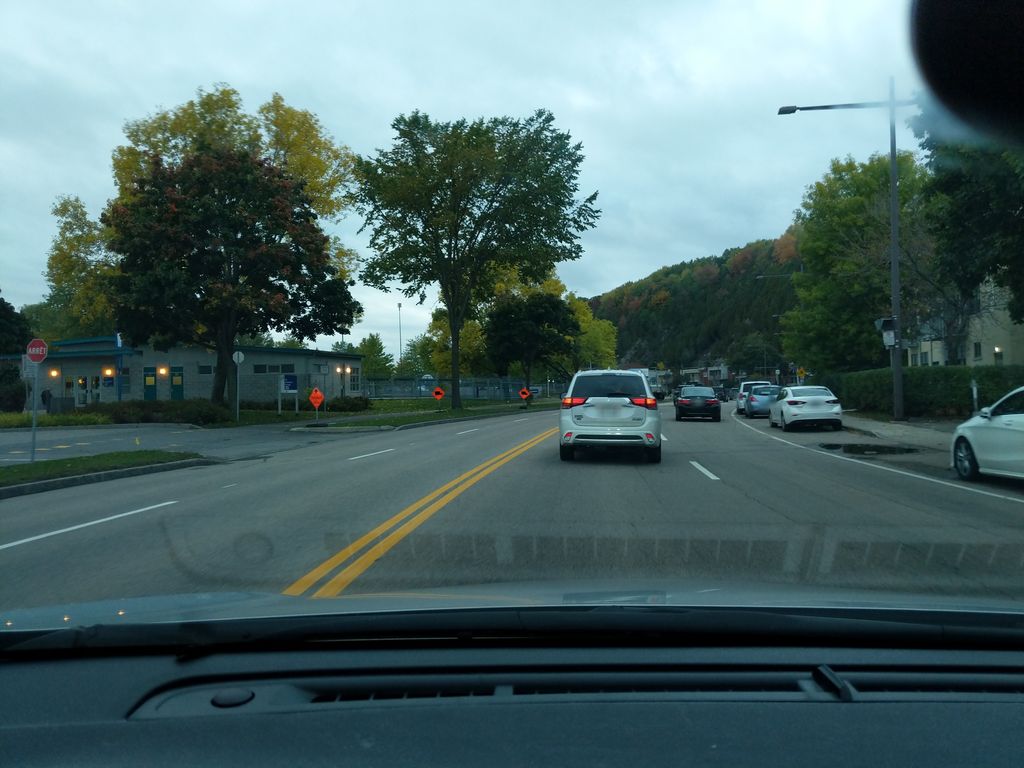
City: quebec_city